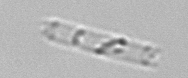
Label: Cerataulina_pelagica